Question: I have a few Google Fonts that is loaded to my web application, and they are working fine in Chrome, Safari and Firefox. In Internet Explorer there are some weird inconsistencies (See image below).
Basically as you can see. At some places the font is not working, but in some places it is working. This is all the same page with the same "load".
You can go to the page of the image yourself if you want at <URL>
I'm loading the Font by using the following tag:
'''
<link href="http://fonts.googleapis.com/css?family=Pinyon+Script" rel="stylesheet" type="text/css">
'''
The different elements have their fonts set in the following way:
1. First text not working has its font set inline with <span style="font-family: Pinyon Script">Pinyon Script</span>
2. The second element (That is working in the list) have its font set inline with the following code <a href="Pinyon Script" style="font-family: Pinyon Script">Pinyon Script</a>
3. The third element, that is not working have its font set with the following code <div class="textarea ui-draggable selected" style="position: absolute; z-index: 70; font-family: 'Pinyon Script'; color: rgb(180, 88, 88); font-size: 28px; left: 86.5px; top: 309px;" id="text-1">
<div class="drag_handle" style="display: block;"><i class="fa fa-arrows"></i></div>
<div contenteditable="true">Together with their family</div>
</div>
So to summarize. All elements have their font set inline. All elements have their font spelled the same way. All elements are on the same page, no iframes or anything like that. Note that it does not matter if the font is written with quote surrounding it or not.

EDIT: After additional testing I have found the following rule in the Internet Explorer Developmer Tool. This rule is not in any of my .css files but seem to be a rule that Internet Explorer adds automatically in itself, and it seem to be overwriting my inline CSS. I'm not sure how this is possible since inline should overwrite any browser default rules. Any ideas?
The rule I found is:
'''
html, body, div, span, applet, object, iframe, h1, h2, h3, h4, h5, h6, p, blockquote, pre, a, abbr, acronym, address, big, cite, code, del, dfn, em, img, ins, kbd, q, s, samp, small, strike, strong, sub, sup, tt, var, b, u, i, center, dl, dt, dd, ol, ul, li...{
font-family: inherit;
[... plus a long list of other default rules ...]
}
'''
If I remove the font-family: inherit; rule above. It will listen to my inline font-family: Pinyon Script; rule. I can only remove it from the Developer Tool though, since its not in my CSS I'm not sure how I can stop Internet Explorer from overwriting my inline css with it.
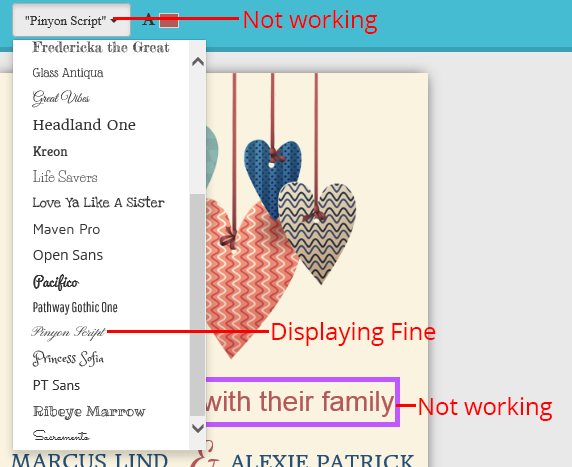
Answer: I don't know the answer to IE not using the font you wished. For some reason my IE11 on Win7 doesn't exhibit the problem even if set to emulate IE10 or 9. (As you know from talking on IRC about this problem.)
However on the broken button, any editable text section on that page involving a font with a space in the name generates a broken span which doesn't work in any browser. Firebug shows Firefox interpreting that span as follows:
'''
<span style="font-family: " headland="" one""="">"Headland One"</span>
'''
Fonts selected from the dropdown itself work just fine, spaces or not, so the code doing this must be different for both areas. Tracing the event handling for those boxes leads me to line 104 in editor.js, which looks like this:
'''
$('.font-family button').html('<span style="font-family: '+font+'">'+font+'</span> <span class="caret"></span>');
'''
If the variable 'font' contains quote characters, that will generate broken HTML, which is my guess as to what's happening here. Personally, I would put the quotes inside the HTML string for fonts and strip them from the font name to give you the following starting from line 102:
'''
font = font[0].trim().replace(/['"]/g, '');
//Set button value to the font
$('.font-family button').html('<span style="font-family: ''+font+''">'+font+'</span> <span class="caret"></span>');
'''
This should, in theory, fix the broken button with the least number of changes. It would be smarter though to do the following:
'''
font = font[0].trim().replace(/['"]/g, '');
//Set button value to the font
$('.font-family button')
.html('<span></span> <span class="caret"></span>')
.children(':first-child')
.css('font-family', font)
.text(font);
'''
This avoids using string concatenation and inserts the variable content as text, so the browser will handle escaping and the like.
Hope this helps!